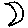
Label: moon